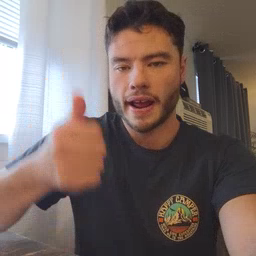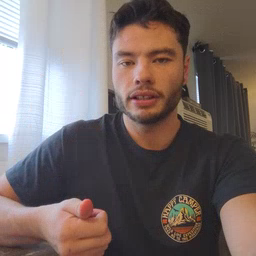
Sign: every